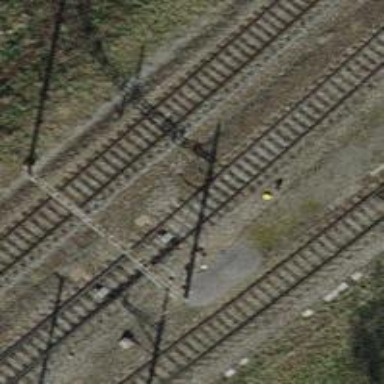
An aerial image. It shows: Railway switch.